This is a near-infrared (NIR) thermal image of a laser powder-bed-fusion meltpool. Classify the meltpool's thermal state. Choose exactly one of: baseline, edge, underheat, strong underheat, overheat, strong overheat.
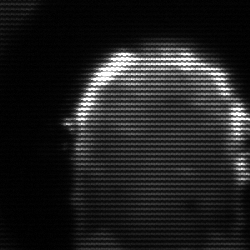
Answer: baseline